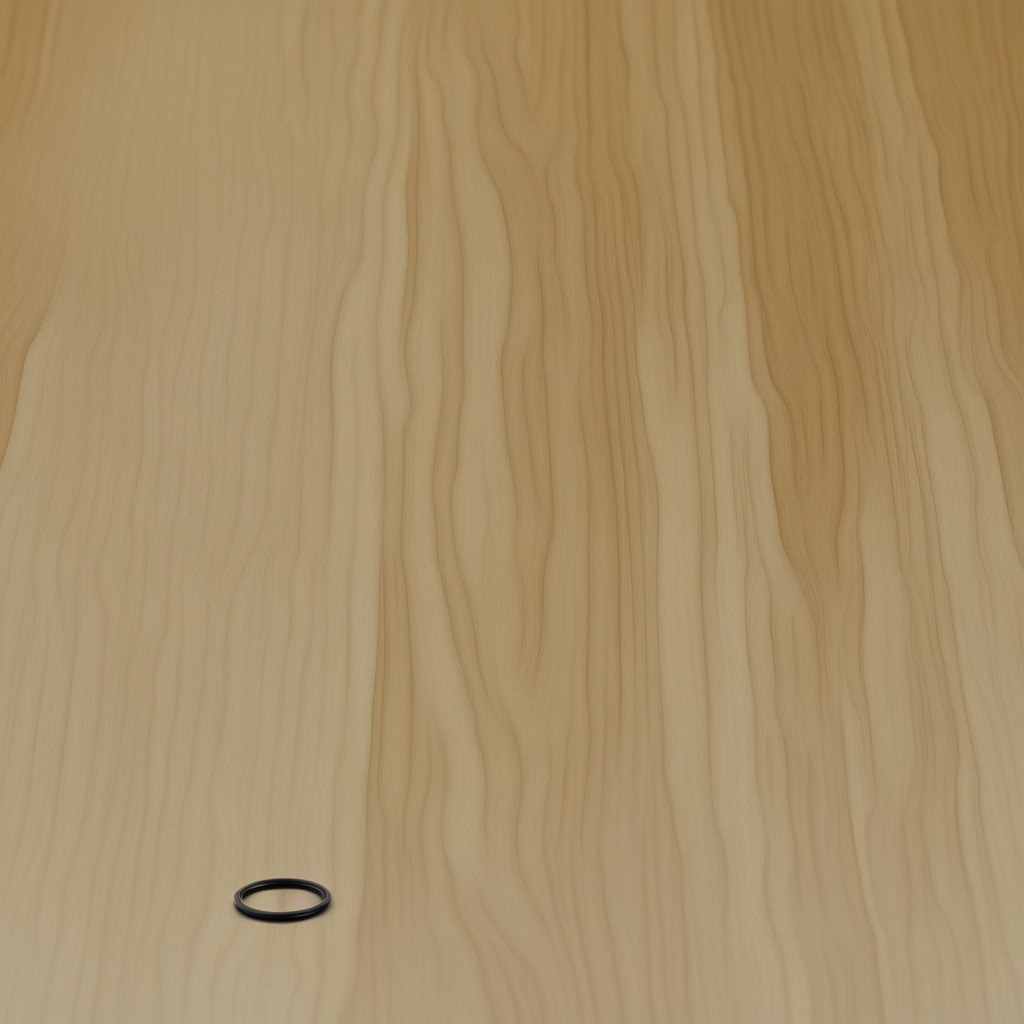
A rubber O-ring lies on a plywood surface in a paint workshop lit by afternoon window light.